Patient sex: M
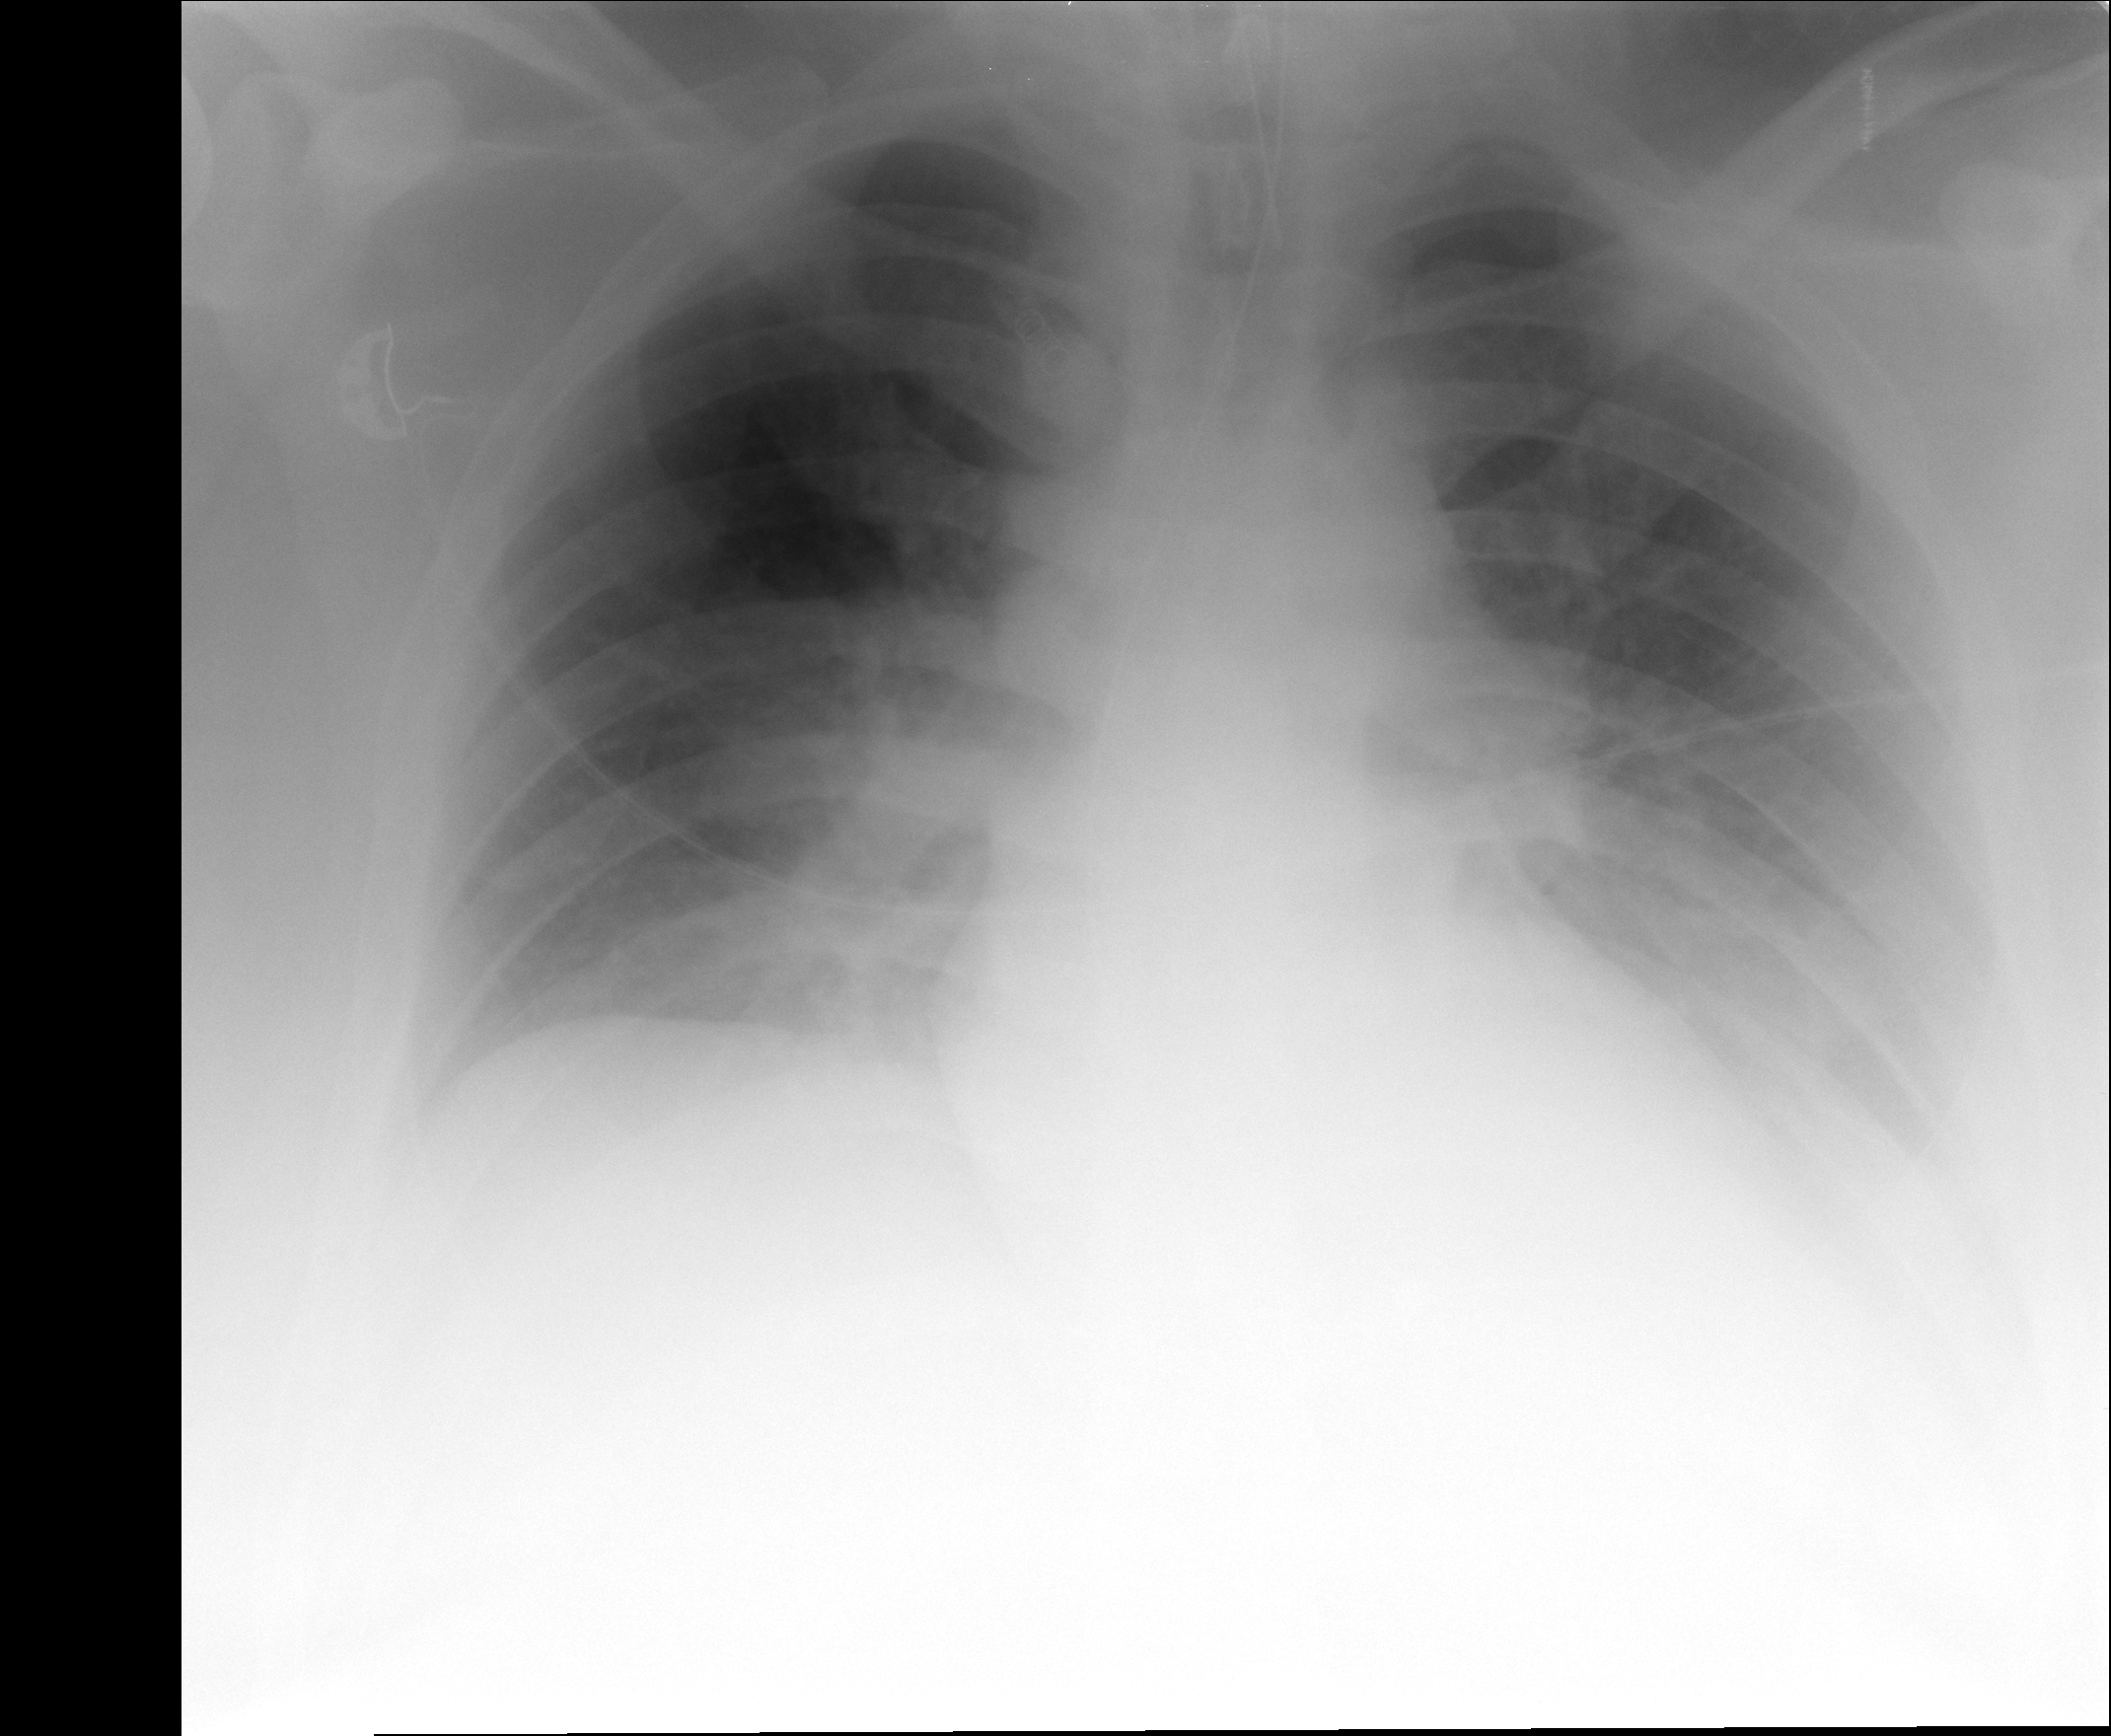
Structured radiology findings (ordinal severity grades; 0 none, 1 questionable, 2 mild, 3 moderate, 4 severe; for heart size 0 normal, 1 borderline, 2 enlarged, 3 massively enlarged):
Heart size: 0
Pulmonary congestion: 0
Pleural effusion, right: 0
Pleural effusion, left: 0
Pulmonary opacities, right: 0
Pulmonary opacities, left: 0
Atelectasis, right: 2
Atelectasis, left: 2